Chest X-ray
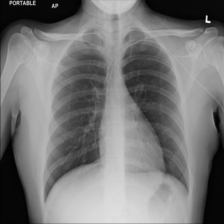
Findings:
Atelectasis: negative
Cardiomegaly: negative
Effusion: negative
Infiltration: negative
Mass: negative
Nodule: negative
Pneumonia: negative
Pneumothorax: negative
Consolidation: negative
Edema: negative
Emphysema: negative
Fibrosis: negative
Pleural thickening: negative
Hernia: negative